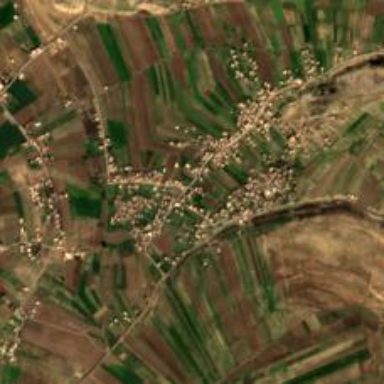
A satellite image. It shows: Village.